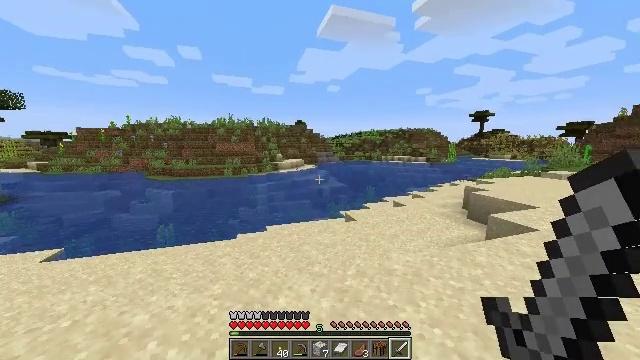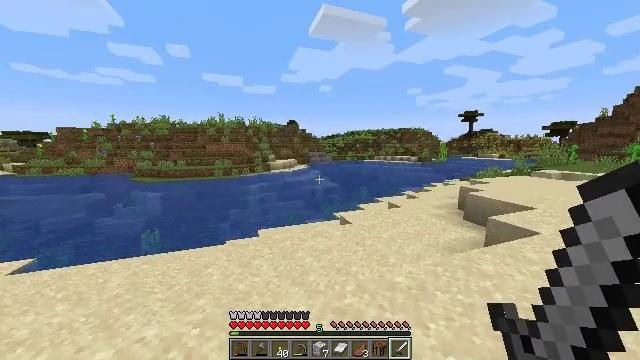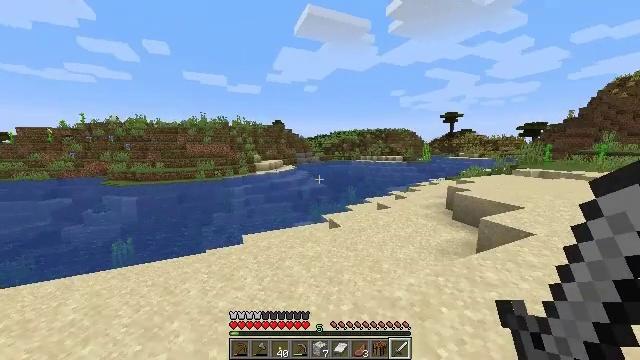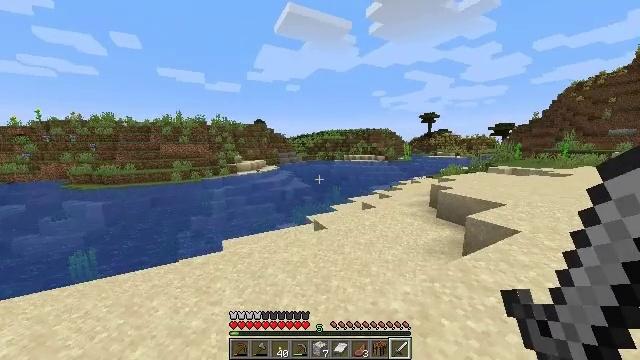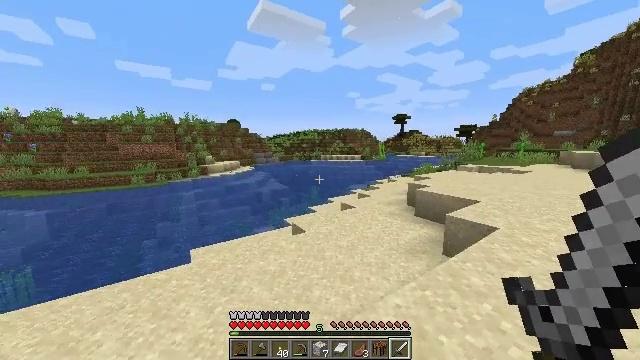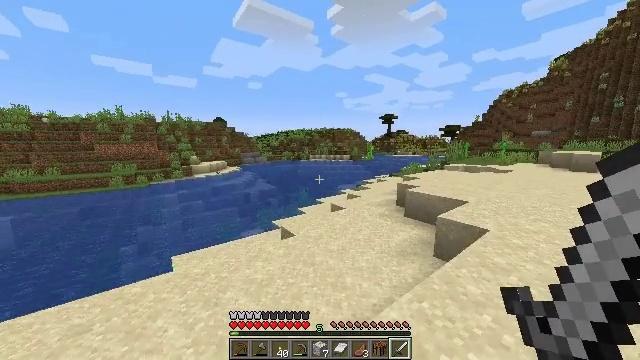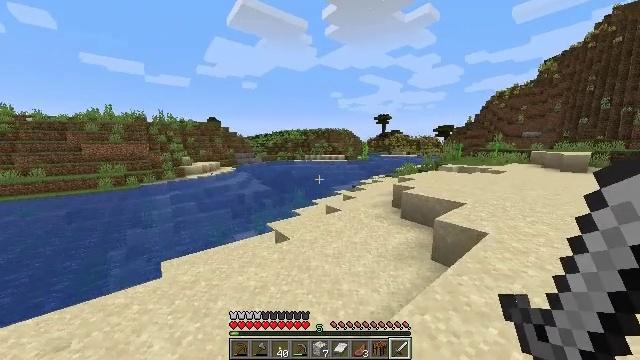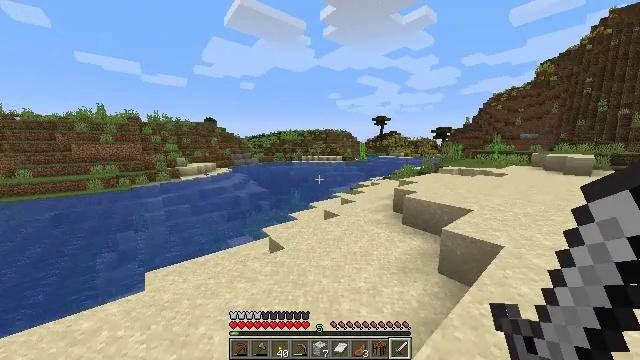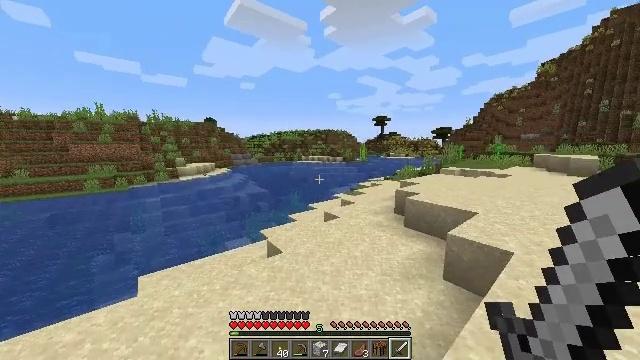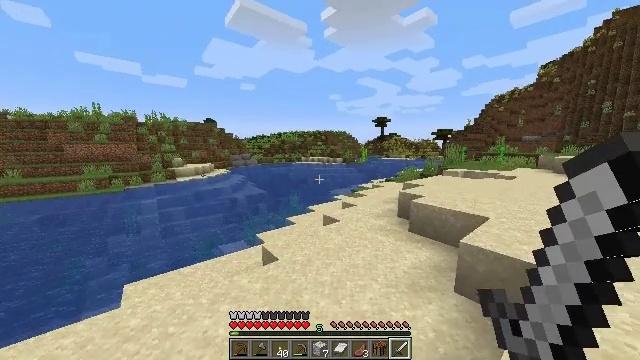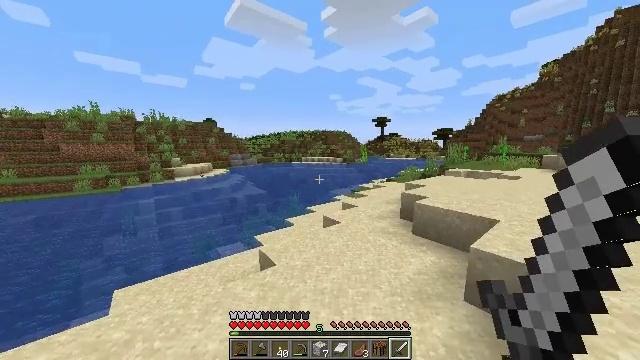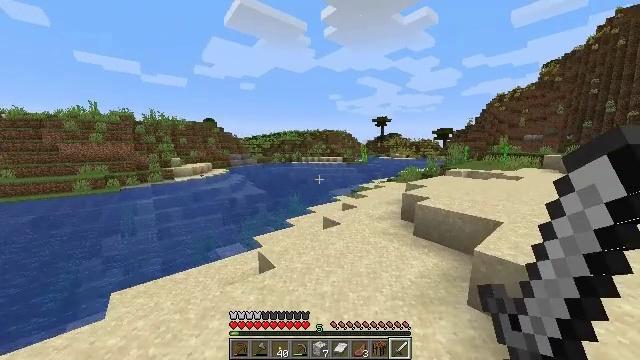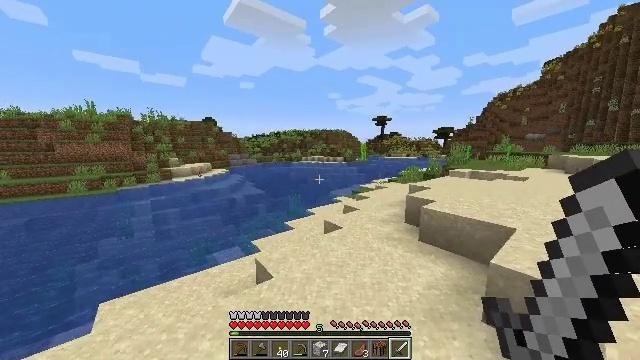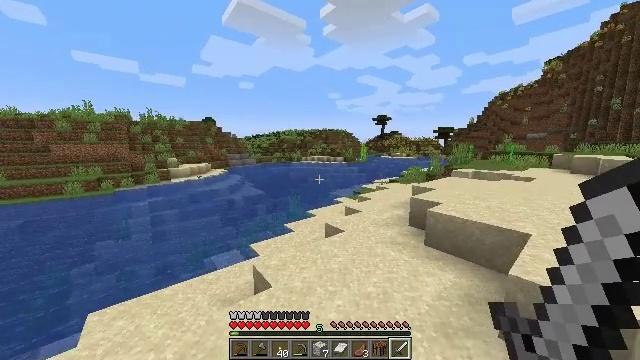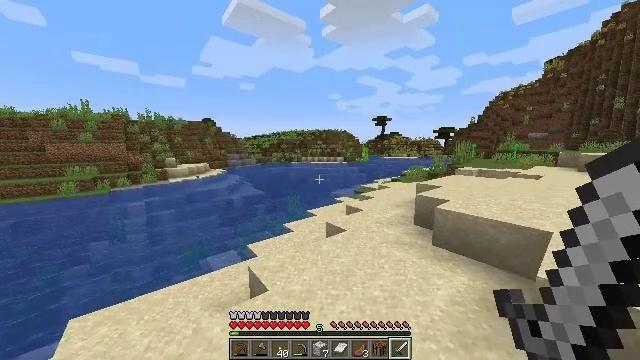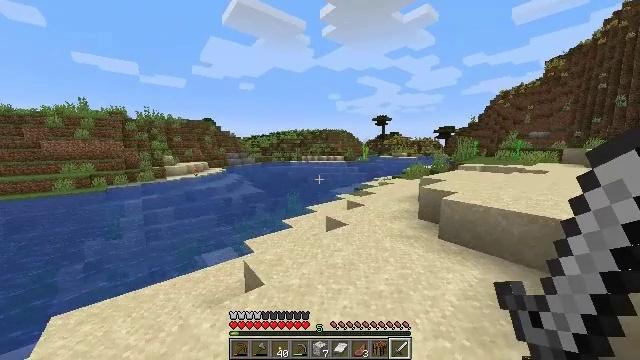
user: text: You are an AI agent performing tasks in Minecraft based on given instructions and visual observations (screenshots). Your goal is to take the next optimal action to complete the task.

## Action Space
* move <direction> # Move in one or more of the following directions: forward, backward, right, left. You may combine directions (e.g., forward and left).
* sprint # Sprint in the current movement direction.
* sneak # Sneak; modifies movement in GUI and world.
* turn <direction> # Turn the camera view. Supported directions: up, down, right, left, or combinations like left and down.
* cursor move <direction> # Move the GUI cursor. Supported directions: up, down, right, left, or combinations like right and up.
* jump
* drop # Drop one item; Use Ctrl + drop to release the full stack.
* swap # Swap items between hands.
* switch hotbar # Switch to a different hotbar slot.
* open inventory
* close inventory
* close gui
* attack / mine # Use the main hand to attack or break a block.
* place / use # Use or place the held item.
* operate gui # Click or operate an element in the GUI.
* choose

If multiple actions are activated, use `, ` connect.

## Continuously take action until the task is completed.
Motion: motion action
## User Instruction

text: Break the sunflower to collect it.
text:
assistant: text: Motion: move forward, sprint, turn right
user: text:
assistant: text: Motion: move forward, sprint, turn right
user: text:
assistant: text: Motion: move forward, sprint, turn right
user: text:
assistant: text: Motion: move forward, sprint, turn right
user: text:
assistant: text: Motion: move forward, sprint, turn right
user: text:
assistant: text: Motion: move forward, sprint, turn right
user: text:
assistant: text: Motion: move forward, sprint
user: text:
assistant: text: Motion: move forward, sprint
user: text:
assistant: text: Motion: move forward, sprint
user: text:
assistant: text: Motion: move forward, sprint
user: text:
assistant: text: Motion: move forward, sprint
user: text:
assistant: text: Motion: move forward, sprint
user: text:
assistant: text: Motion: move forward, sprint
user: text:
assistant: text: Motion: move forward, sprint
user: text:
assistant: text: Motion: move forward, sprint
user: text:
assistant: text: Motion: move forward, sprint
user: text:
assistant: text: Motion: move forward, sprint
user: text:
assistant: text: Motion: move forward, sprint
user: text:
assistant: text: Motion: move forward, sprint
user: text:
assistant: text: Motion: move forward, sprint
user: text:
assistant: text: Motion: move forward, sprint
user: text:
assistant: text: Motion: move forward, sprint
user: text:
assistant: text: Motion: move forward, sprint, turn left
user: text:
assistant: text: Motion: move forward, sprint, turn left
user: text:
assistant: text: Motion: move forward, sprint, turn left
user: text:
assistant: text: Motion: move forward, sprint, turn left
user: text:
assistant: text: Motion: move forward, sprint, turn left
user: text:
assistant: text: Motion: move forward, sprint, turn left
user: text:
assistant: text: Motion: move forward, sprint, turn left
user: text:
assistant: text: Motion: move forward, sprint, turn left